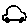
Label: car